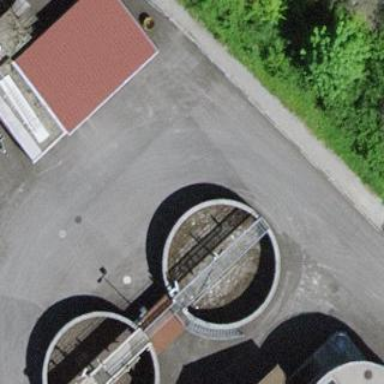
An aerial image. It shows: Body of wastewater.